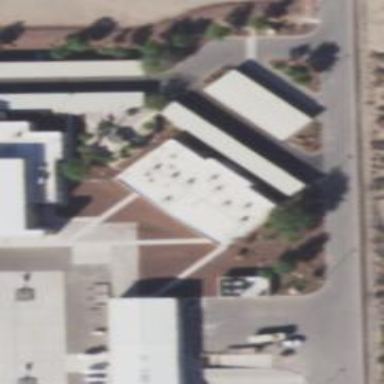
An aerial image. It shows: Office building.